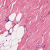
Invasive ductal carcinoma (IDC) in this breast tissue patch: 0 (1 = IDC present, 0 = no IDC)